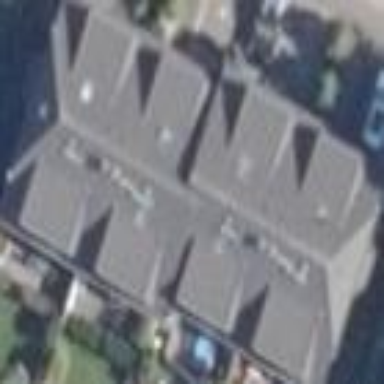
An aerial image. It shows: Terrace building.